Question: I'm relatively new to Java and I am creating a login form. The problem I am having is the position of the checkbox seen in the picture below, I am trying to assign it to start directly below the "P" in "Password.

Here is the code:
'''
import java.awt.*;
import java.awt.event.ActionEvent;
import java.awt.event.ActionListener;
import javax.swing.*;
public class Login extends JPanel{
private static JLabel usernameLabel, passwordLabel;
private static JTextField usernameField;
private static JPasswordField passwordField;
private static JCheckBox checkBox;
private static JButton loginButton;
GridBagConstraints gbc = new GridBagConstraints();
public Login(){
//layout
setLayout(new GridBagLayout());
//spacing between each component
gbc.insets = new Insets(1,1,1,1);
//new instance of objects
usernameLabel = new JLabel("Username:");
passwordLabel = new JLabel("Password:");
usernameField = new JTextField(10);
passwordField = new JPasswordField(10);
checkBox = new JCheckBox("Keep me logged in");
loginButton = new JButton("Login");
//username label
gbc.anchor = GridBagConstraints.LINE_END;
gbc.gridx = 0;
gbc.gridy = 0;
add(usernameLabel, gbc);
//password label
gbc.gridx = 0;
gbc.gridy = 1;
add(passwordLabel, gbc);
//username textfield
gbc.anchor = GridBagConstraints.LINE_START;
gbc.gridx = 1;
gbc.gridy = 0;
add(usernameField, gbc);
//password textfield
gbc.gridx = 1;
gbc.gridy = 1;
add(passwordField, gbc);
//keep logged in checkbox
gbc.gridx = 0;
gbc.gridy = 2;
add(checkBox, gbc);
//login button
gbc.gridx = 1;
gbc.gridy = 3;
add(loginButton, gbc);
}
}
'''
I'm not sure why the checkbox isn't in-line with the labels, any help will be appreciated. Thanks.
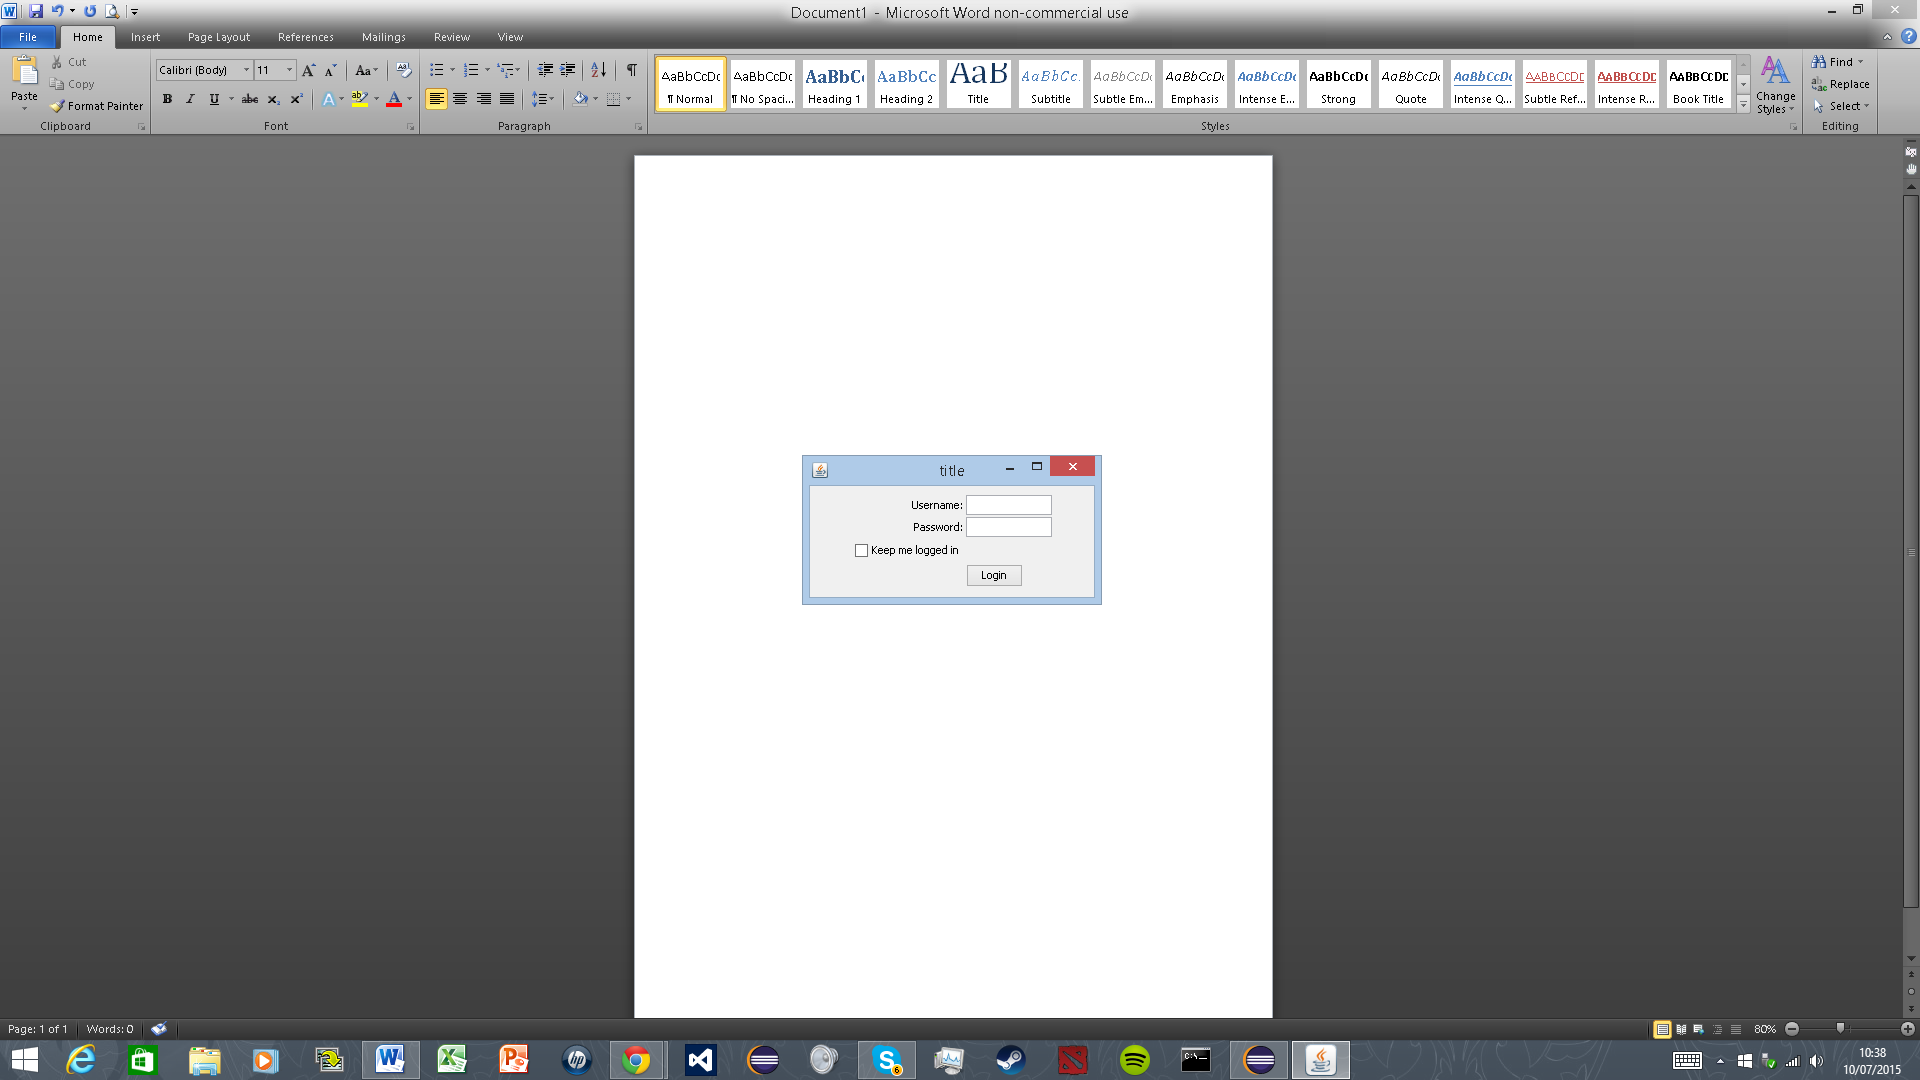
Answer: try this:
'''
checkBox = new JCheckBox("");
checkBoxLabel = new JLabel("Keep me logged in");
'''
Then when you are adding your components
'''
//keep logged in checkbox
gbc.gridx = 0;
gbc.gridy = 2;
gbc.anchor = GridBagConstraints.WEST;
add(checkBox, gbc);
gbc.gridx = 1;
gbc.gridy = 2;
add(checkBoxLabel);
'''